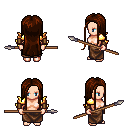
a pixel art fantasy rpg character, female body template, human, light skin, gold arm armor, robe skirt, brown extra-long hairstyle, leather bracers, spear, four views (front, back, left, right), 2x2 character sprite sheet, small pixel art, hard edges, no anti-aliasing